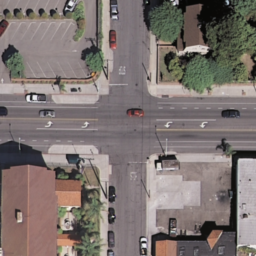
Label: intersection